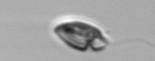
Label: Katodinium_or_Torodinium